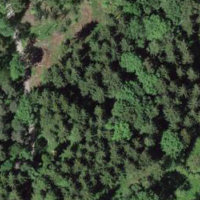
EUNIS habitat code: 43
Species observed at this site:
Symphoricarpos albus